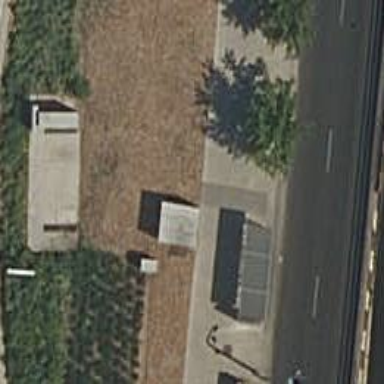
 serving as platform for public transportation."